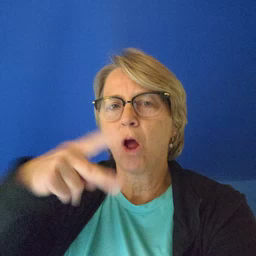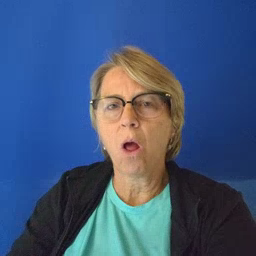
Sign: fall